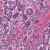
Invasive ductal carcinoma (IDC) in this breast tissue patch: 1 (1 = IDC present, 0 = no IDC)